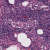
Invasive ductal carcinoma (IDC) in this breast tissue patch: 0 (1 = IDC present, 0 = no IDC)